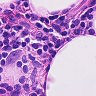
Metastatic tissue present: no